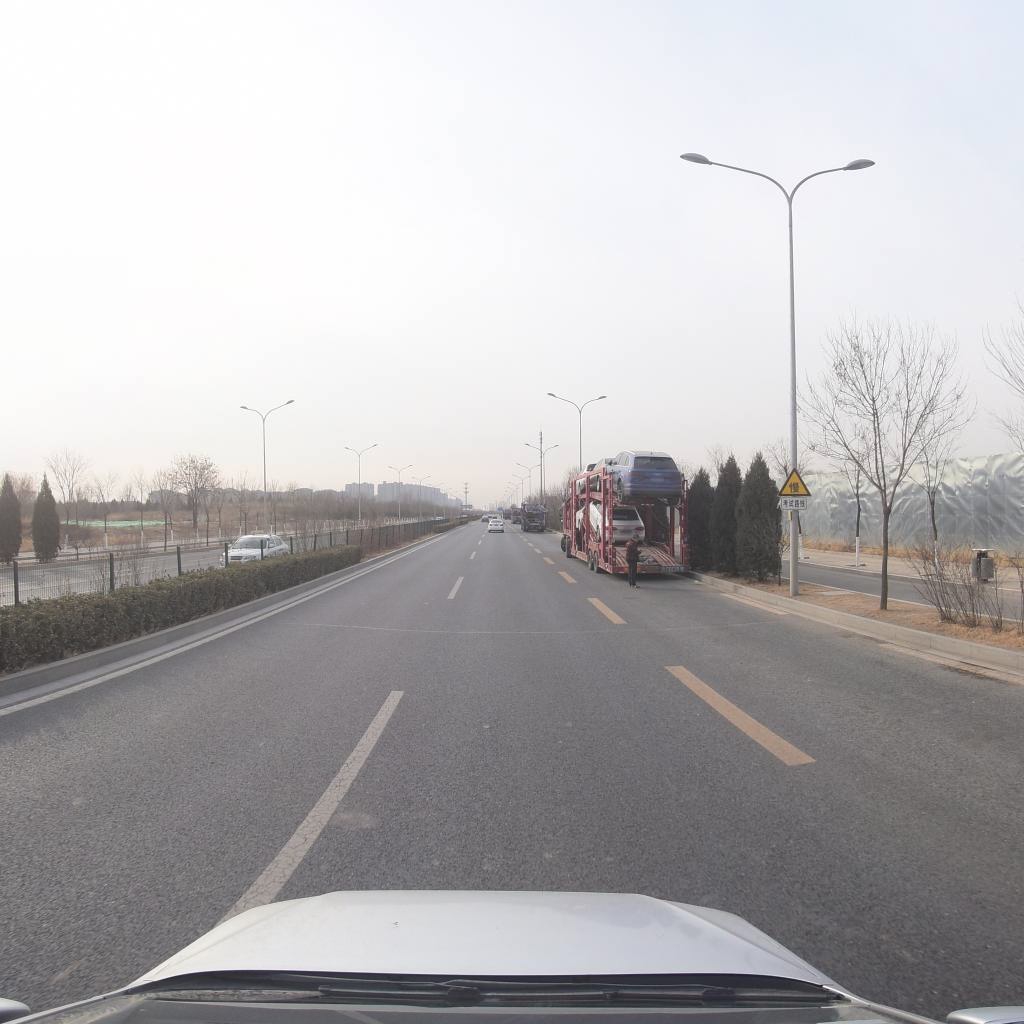
Region: Fengtai
Road damage annotations: transverse patch